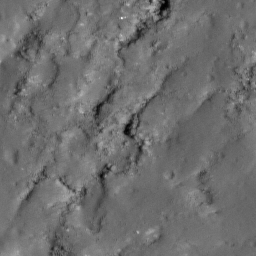
Pit: Lalande 3c
Host crater: Lalande
Host type: impact_melt
Lunar coordinates: latitude -4.531, longitude 351.49